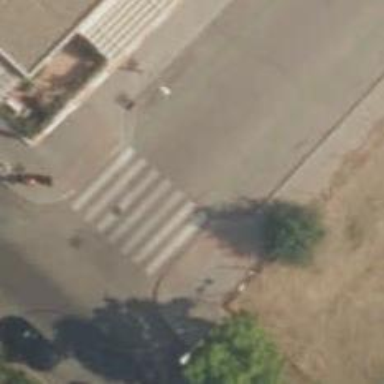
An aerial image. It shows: Uncontrolled zebra crossing on the road.